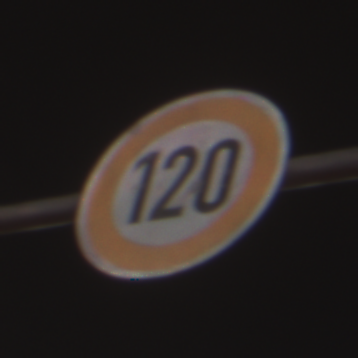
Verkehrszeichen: Geschwindigkeit120
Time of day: Night
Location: Outdoor (Urban)
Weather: PartlyCloudy
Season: NotSpecified
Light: Artificial